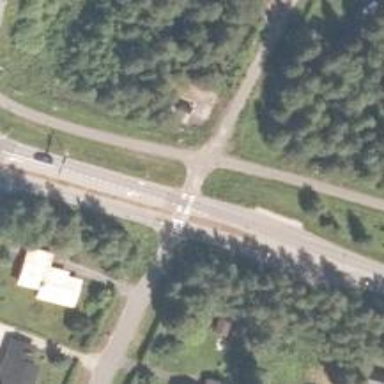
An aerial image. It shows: Footway with zebra crossing.